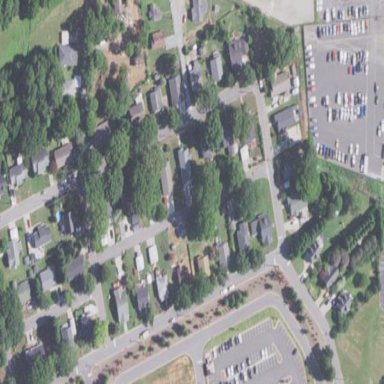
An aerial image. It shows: This residential area consists of single-family homes.